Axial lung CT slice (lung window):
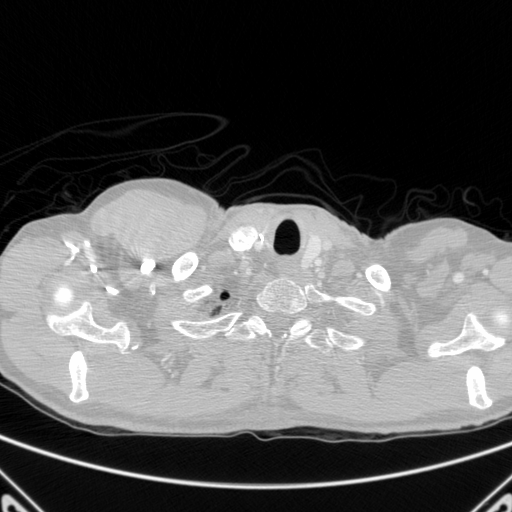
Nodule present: no